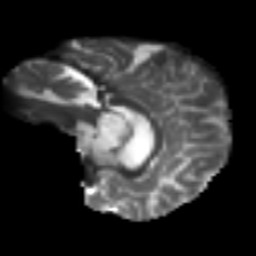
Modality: T2w
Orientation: sagittal
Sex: female
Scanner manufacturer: ge
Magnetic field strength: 3 T
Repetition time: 7 s
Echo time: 0.08 s